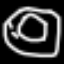
Label: donut